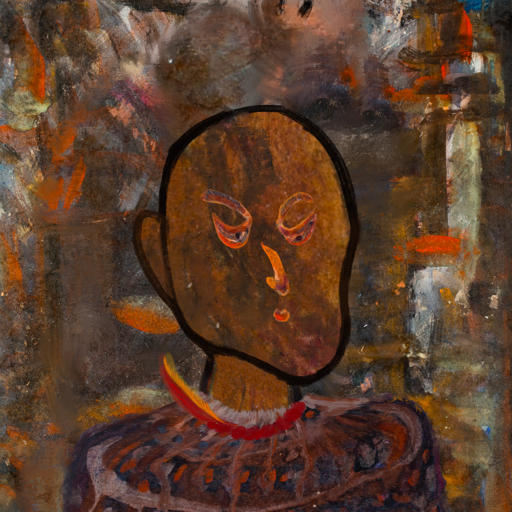
Background: GypsyQueen, Head And Neck Side: Mosgoul, Face Side: Hypocrite, Bust: Hypocrite, Hair Side: Blank, Head Accessory: Blank, Second Necklace: Blank, Necklace: Pipe, Baby: Blank